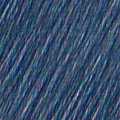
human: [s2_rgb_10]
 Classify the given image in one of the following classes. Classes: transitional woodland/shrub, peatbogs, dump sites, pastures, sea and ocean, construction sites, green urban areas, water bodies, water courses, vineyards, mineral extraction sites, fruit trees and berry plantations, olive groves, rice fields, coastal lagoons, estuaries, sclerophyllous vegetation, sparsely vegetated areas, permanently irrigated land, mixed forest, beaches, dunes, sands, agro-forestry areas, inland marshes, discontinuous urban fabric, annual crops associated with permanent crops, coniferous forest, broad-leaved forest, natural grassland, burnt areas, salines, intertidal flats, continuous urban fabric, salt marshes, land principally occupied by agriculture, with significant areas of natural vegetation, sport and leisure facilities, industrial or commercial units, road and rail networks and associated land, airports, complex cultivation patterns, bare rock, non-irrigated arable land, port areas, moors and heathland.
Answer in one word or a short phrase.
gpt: continuous urban fabric